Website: home-depot
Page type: payment
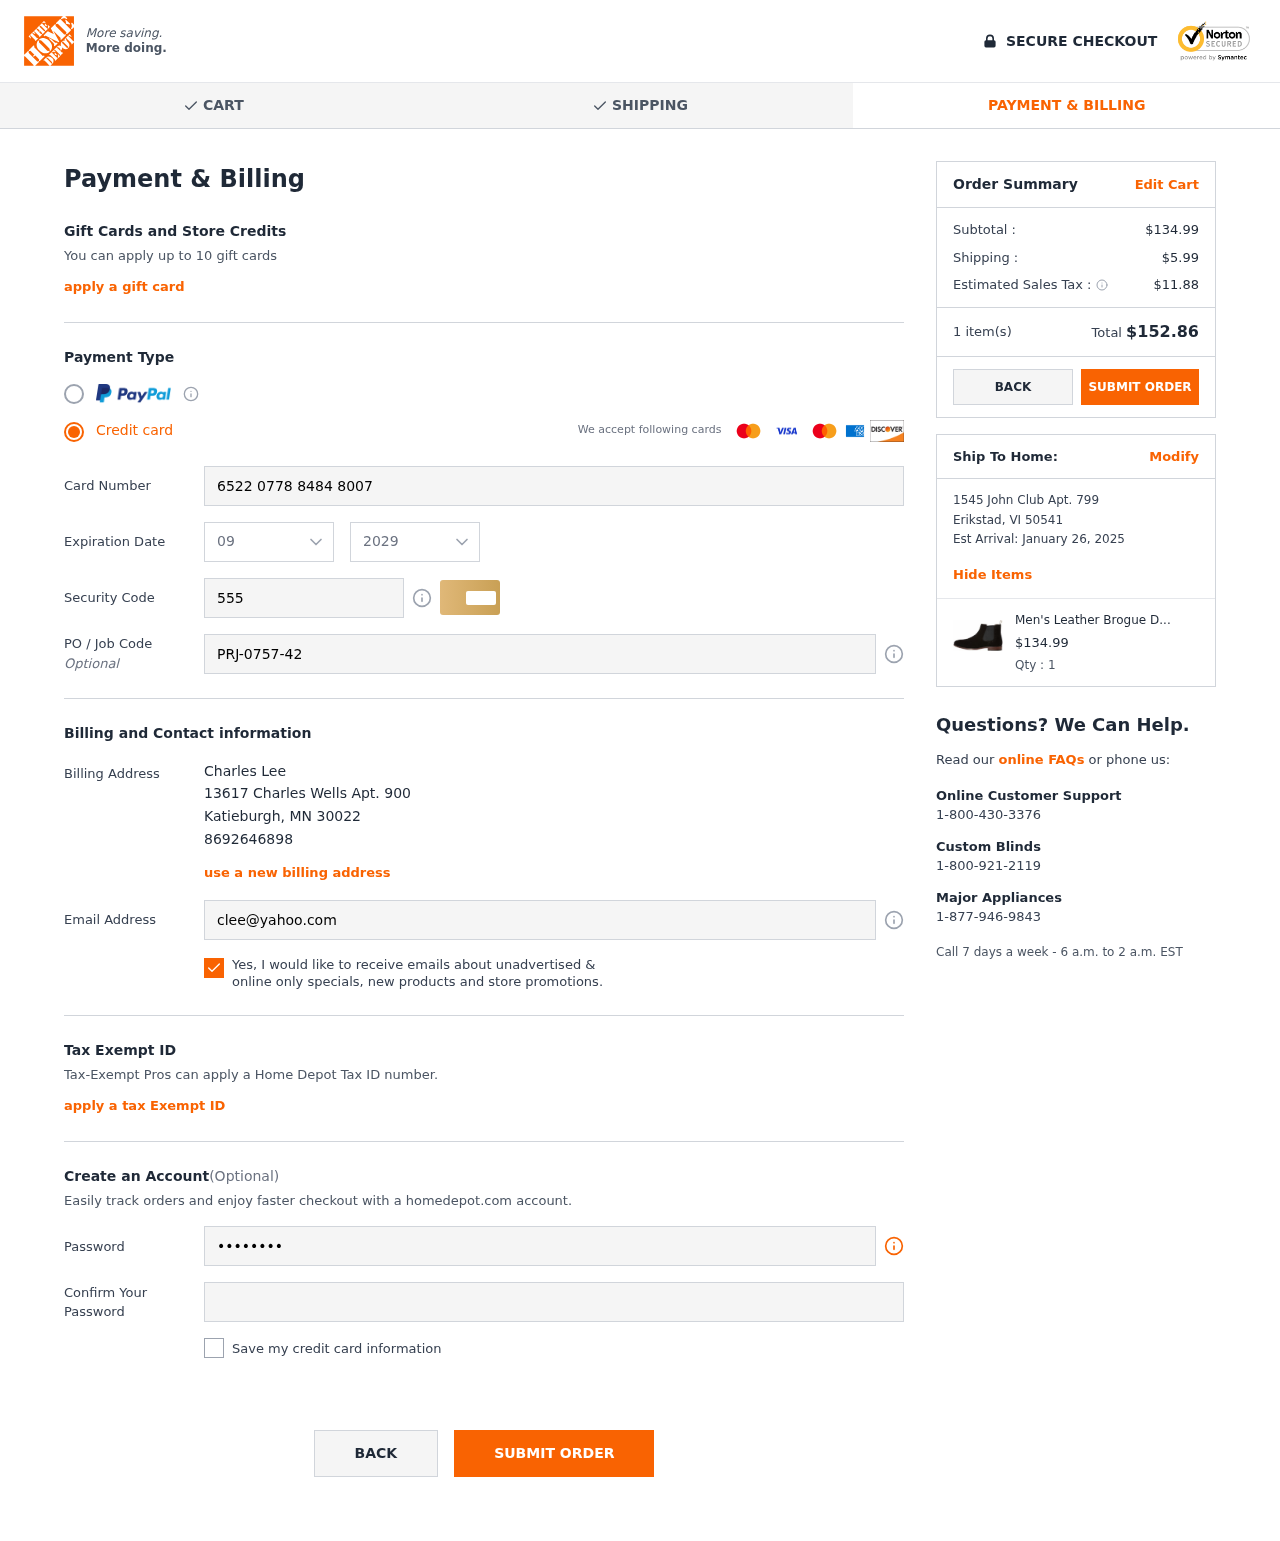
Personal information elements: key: PII_CARD_CVV
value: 555
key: PII_CARD_EXPIRY_MONTH
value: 09
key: PII_CARD_EXPIRY_YEAR
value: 29
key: PII_CARD_NUMBER
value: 6522 0778 8484 8007
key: PII_CITY
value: Katieburgh
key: PII_CITY2
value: Erikstad
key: PII_EMAIL
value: clee@yahoo.com
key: PII_FULLNAME
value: Charles Lee
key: PII_JOB_CODE
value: PRJ-0757-42
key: PII_PHONE
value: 8692646898
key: PII_POSTCODE
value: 30022
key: PII_POSTCODE2
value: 50541
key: PII_STATE_ABBR
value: MN
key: PII_STATE_ABBR2
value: VI
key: PII_STREET
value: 13617 Charles Wells Apt. 900
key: PII_STREET2
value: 1545 John Club Apt. 799
Product elements: key: PRODUCT1_NAME
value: Men's Leather Brogue Detail Chelsea Boot
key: PRODUCT1_PRICE
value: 134.99
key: PRODUCT1_QUANTITY
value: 1
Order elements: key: ORDER_SUBTOTAL
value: $134.99
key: ORDER_SHIPPING_COST
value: $5.99
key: ORDER_TAX
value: $11.88
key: ORDER_NUM_ITEMS
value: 1 item(s)
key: ORDER_TOTAL
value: $152.86
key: ORDER_DELIVERY_DATE
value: January 26, 2025